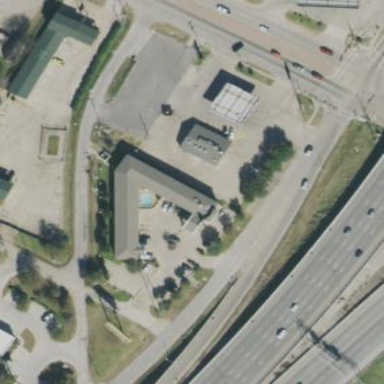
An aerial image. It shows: Building that is motel.